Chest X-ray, AP view. Patient: 43 years old, sex F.
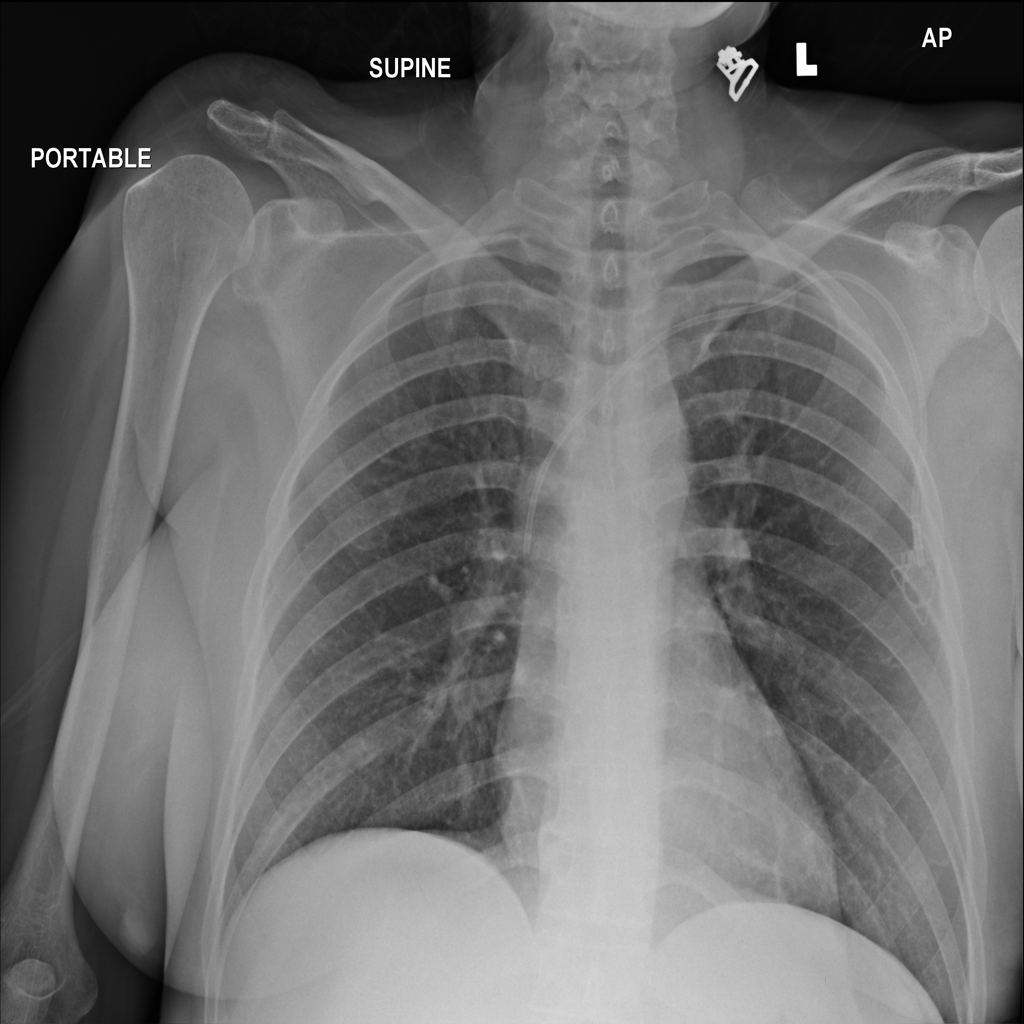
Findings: Infiltration